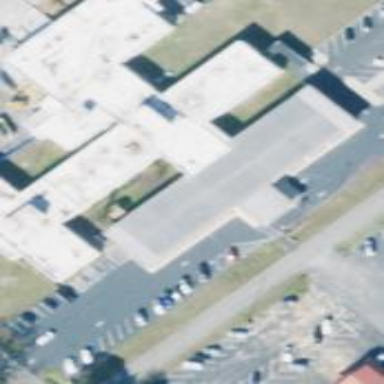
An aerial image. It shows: Hospital building.